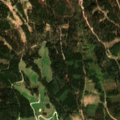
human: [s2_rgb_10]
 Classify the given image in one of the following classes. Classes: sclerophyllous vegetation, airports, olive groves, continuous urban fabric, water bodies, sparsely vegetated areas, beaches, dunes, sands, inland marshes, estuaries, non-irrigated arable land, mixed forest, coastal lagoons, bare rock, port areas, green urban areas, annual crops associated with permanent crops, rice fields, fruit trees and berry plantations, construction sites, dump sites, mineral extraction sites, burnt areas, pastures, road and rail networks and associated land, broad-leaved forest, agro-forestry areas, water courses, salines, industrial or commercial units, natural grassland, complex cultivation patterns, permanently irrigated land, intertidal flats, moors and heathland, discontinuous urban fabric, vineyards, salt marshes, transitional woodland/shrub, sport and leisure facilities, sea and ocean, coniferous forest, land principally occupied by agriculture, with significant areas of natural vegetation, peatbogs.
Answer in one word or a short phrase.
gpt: complex cultivation patterns, coniferous forest, mixed forest